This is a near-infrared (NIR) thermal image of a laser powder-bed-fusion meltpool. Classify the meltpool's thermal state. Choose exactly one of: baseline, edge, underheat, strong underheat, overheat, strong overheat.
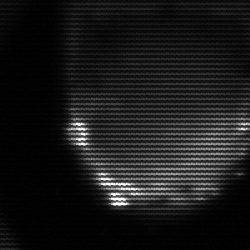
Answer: edge